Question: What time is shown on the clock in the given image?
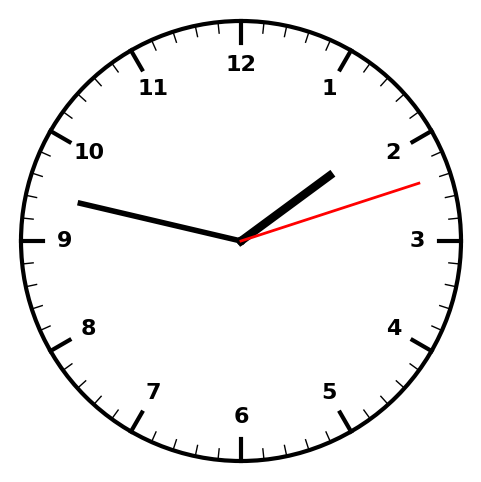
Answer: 01:47:12